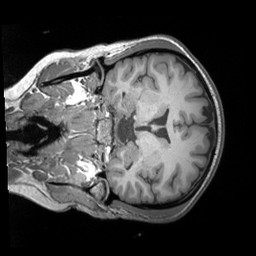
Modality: T1w
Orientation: coronal
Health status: healthy